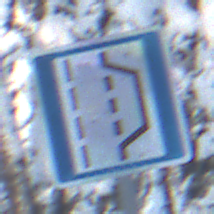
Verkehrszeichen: NothalteUndPannenbucht
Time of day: MorningAfternoon
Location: Outdoor (Nature)
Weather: Clear
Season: Winter
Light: Natural